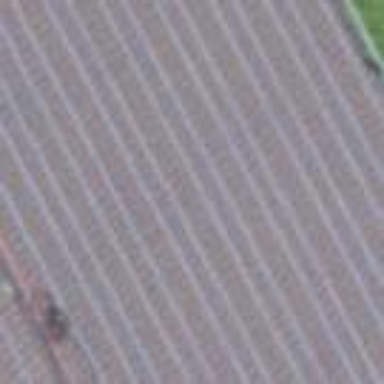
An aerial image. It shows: Solar power generator using photovoltaic method with solar photovoltaic panel types.